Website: bh-photo
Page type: address-validator
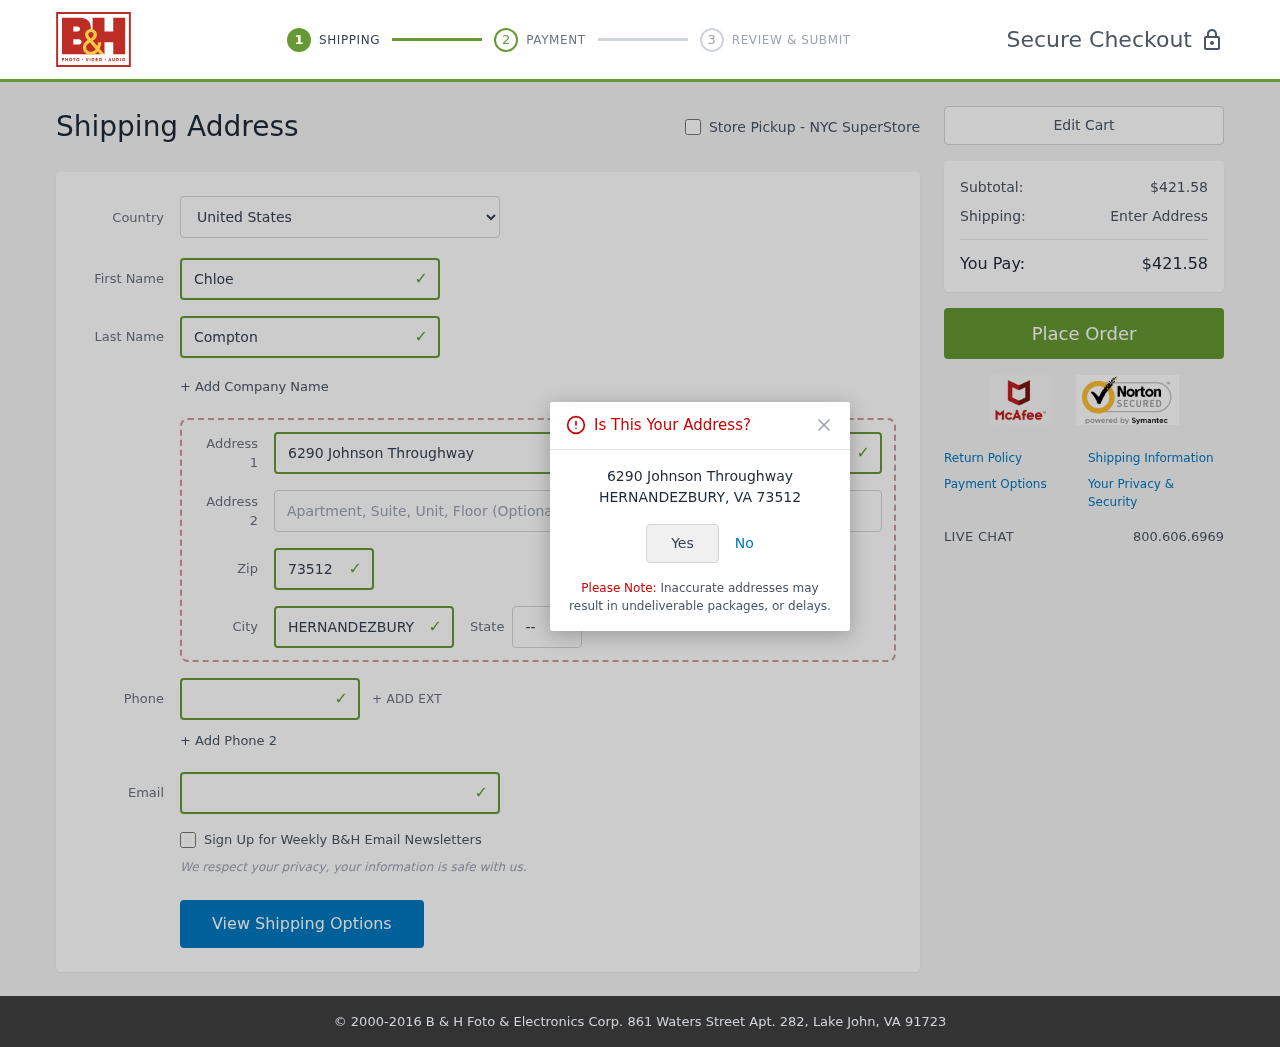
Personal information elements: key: PII_CITY
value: Hernandezbury
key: PII_COUNTRY
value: United States
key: PII_EMAIL
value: chloe.compton@yahoo.com
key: PII_FIRSTNAME
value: Chloe
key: PII_LASTNAME
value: Compton
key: PII_PHONE
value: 8357591579
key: PII_POSTCODE
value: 73512
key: PII_STATE_ABBR
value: VA
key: PII_STREET
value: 6290 Johnson Throughway
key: PII_CITY_CONFIRM
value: HERNANDEZBURY
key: PII_POSTCODE_FULL
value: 73512
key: PII_POSTCODE_NUMERIC
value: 73512
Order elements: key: ORDER_SUBTOTAL
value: $421.58
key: ORDER_TOTAL
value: $421.58